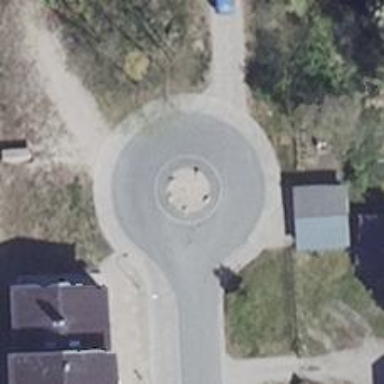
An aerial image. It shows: Turning loop on the road.